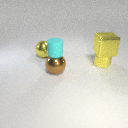
small yellow rubber cube to the right of large brown metal sphere